Question: I am trying to use the Level editor (sks file) in SpriteKit (xcode6). I don't have a problem setting up the level with the color sprite and making the character move with actions. but when I go to Rotate and lower arm of this character it distorts so bad it is useless. shorting the arm does help but I need and character to be expressive and short arms just don't work. HOW DO I STOP THE DISTORTION ON THE OUTER SHAPE? in this case the body is parent of upper-arm and then to lower-Arm. Any suggest or shared experience would be greatly appreciated!
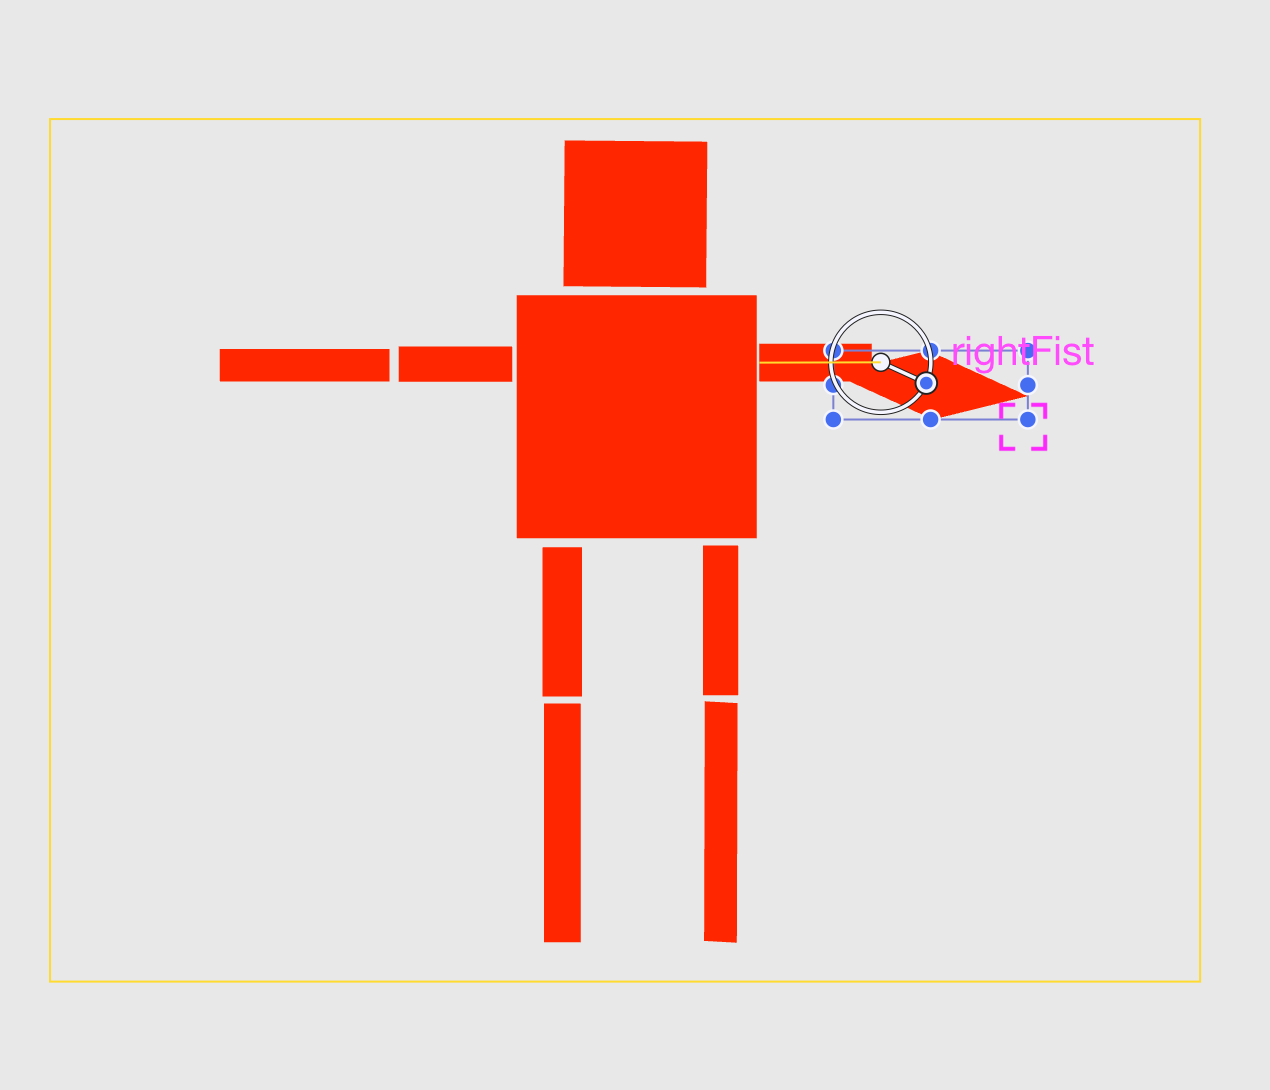
Answer: If the lower arm is a child node of a node that has a non-uniform scale transform, rotation will cause distortion. The solution is to not combine rotation and non-uniform scaling -- for example, make your upper arm node be a long rectangle to start with instead of using scale to stretch it out.